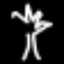
Label: palm tree